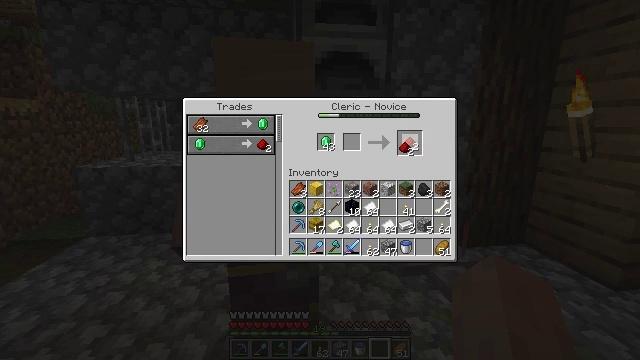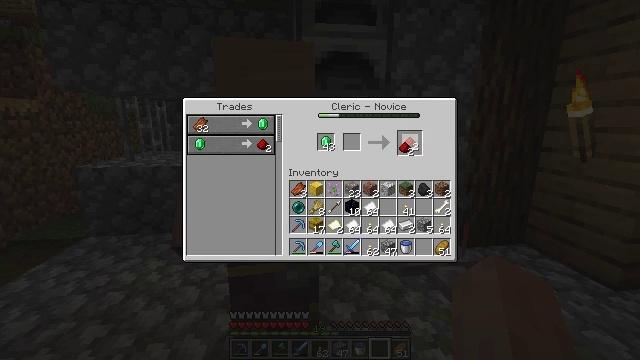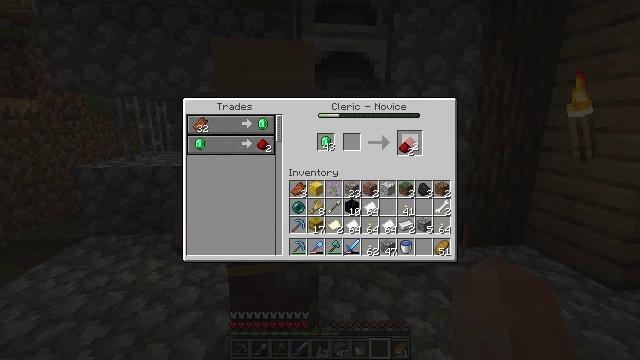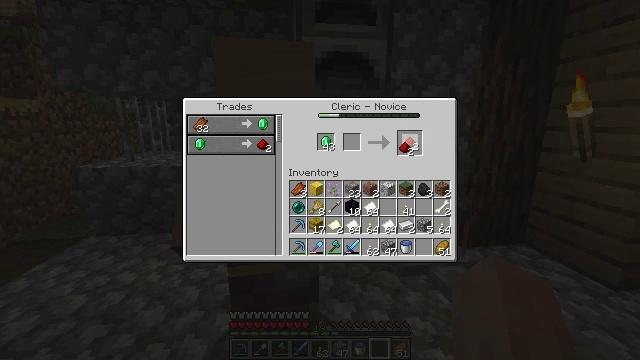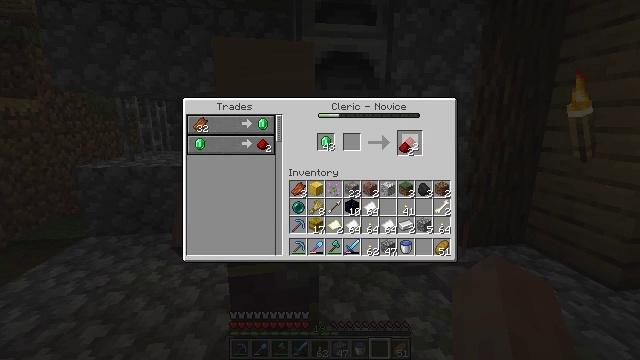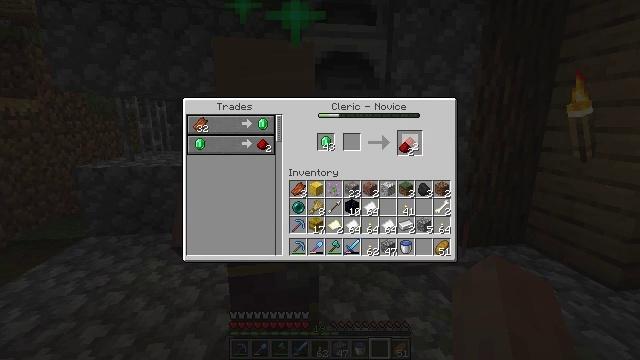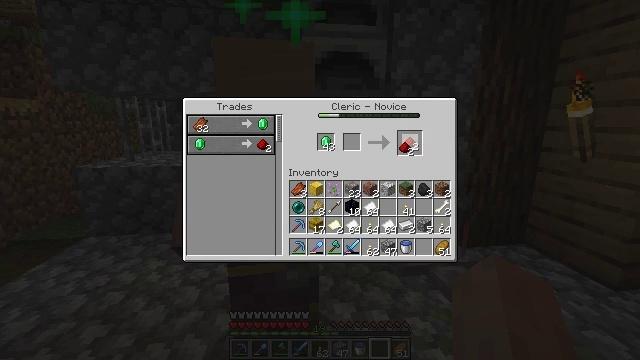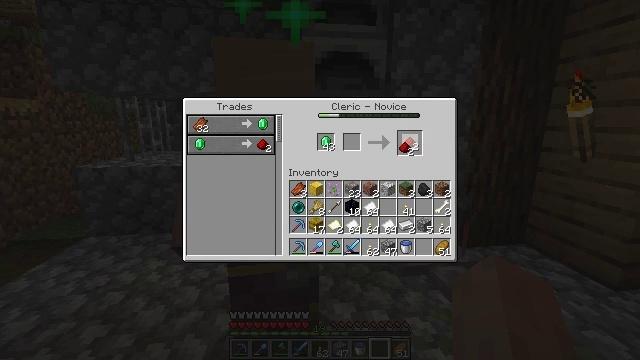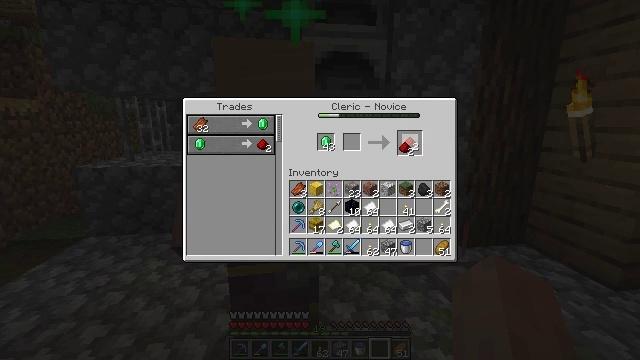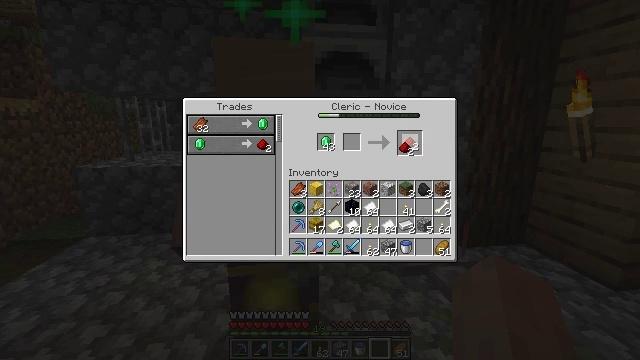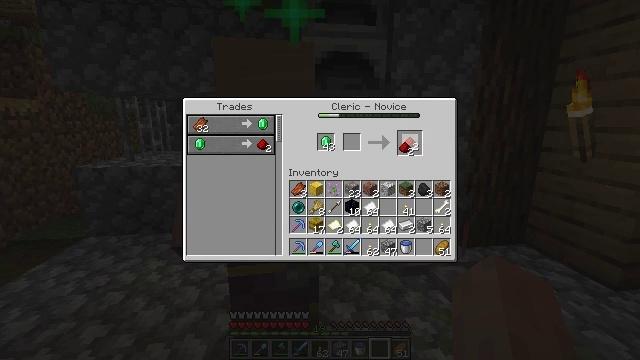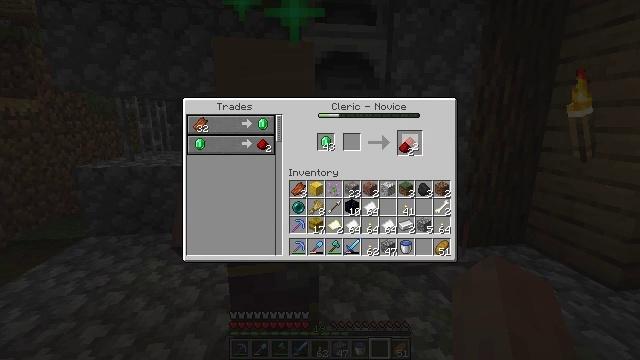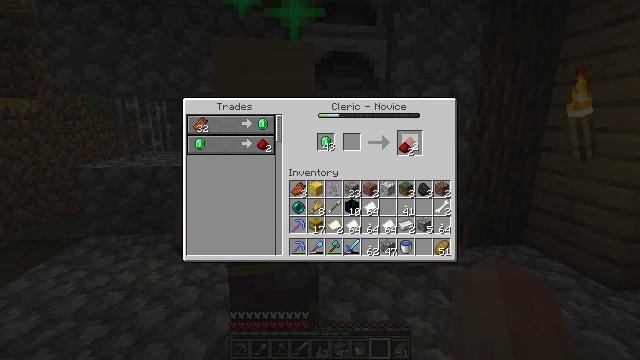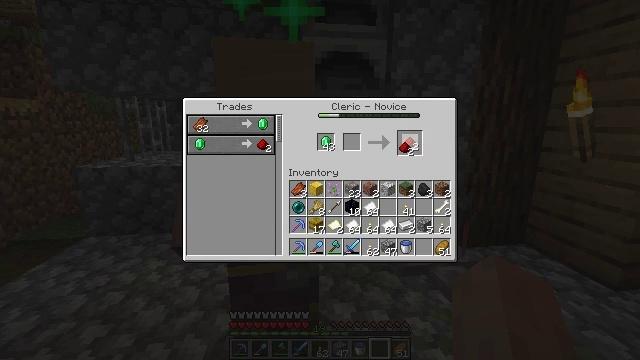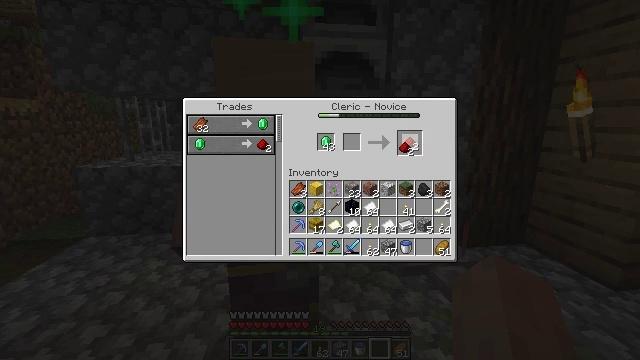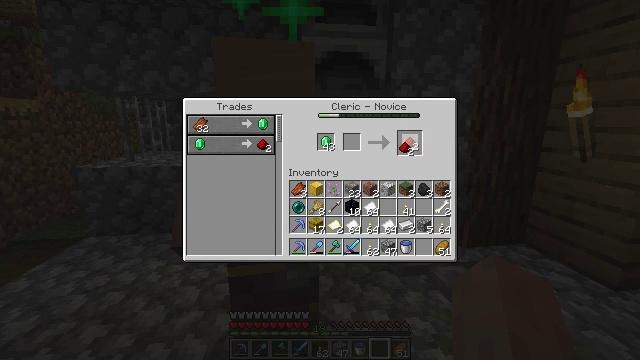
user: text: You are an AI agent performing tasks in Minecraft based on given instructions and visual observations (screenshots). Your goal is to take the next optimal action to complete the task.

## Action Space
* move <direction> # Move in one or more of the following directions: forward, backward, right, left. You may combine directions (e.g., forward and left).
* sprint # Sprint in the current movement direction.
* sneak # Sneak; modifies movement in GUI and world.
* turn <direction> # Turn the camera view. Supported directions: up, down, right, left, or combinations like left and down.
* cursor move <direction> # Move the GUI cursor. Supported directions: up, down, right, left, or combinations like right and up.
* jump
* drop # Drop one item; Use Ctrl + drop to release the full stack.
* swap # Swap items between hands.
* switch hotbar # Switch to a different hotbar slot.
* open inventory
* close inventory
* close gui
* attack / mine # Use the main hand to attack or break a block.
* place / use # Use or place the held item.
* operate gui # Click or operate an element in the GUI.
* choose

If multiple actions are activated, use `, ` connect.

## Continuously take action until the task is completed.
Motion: motion action
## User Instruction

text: Craft the redstone.
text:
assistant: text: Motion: operate gui
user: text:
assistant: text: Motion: no_op
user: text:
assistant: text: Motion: no_op
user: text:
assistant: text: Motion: no_op
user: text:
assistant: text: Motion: no_op
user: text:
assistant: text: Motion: no_op
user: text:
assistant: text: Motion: no_op
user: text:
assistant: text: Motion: no_op
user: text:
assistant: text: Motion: no_op
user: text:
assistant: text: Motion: no_op
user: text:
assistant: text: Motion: no_op
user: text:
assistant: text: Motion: no_op
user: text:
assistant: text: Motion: no_op
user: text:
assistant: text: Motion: no_op
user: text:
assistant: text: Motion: operate gui
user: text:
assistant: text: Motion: operate gui
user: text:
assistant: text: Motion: operate gui
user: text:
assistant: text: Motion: operate gui
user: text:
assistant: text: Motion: no_op
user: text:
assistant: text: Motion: no_op
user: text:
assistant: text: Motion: no_op
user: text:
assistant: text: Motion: no_op
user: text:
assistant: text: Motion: no_op
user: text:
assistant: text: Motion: no_op
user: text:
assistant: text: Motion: no_op
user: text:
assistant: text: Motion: operate gui
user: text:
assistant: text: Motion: operate gui
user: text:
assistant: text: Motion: operate gui
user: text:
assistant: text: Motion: no_op
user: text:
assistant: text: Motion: no_op